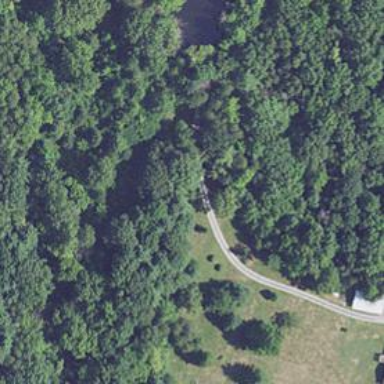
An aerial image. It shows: Driveway.